Question: I am looking at the Prism Stocktrader RI and I can see that the InTransition Storyboard is played using code. I tried the following xaml:
But it gives the following error on InitializeComponent (i.e. a XamlParseException):

any idea why?
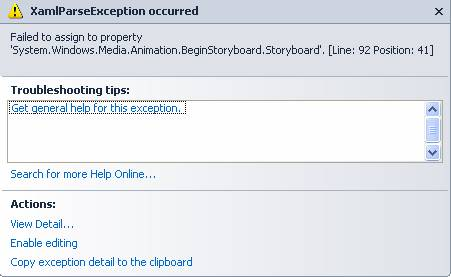
Answer: I think triggers are not available in Silverlight.
You can use a behavior to call a storyboard in xaml, like the following (you will need Microsoft.Expression.Interactions.dll and System.Windows.Interactivity.dll),
'''
xmlns:i="http://schemas.microsoft.com/expression/2010/interactivity"
xmlns:ei="http://schemas.microsoft.com/expression/2010/interactions"
<i:Interaction.Triggers>
<i:EventTrigger EventName="Loaded">
<ei:ControlStoryboardAction Storyboard="{StaticResource InTransition}"/>
</i:EventTrigger>
</i:Interaction.Triggers>
'''
Note: you can remove EventName='Loaded' as 'Loaded' is the default event for this control.